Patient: sex F, age 34
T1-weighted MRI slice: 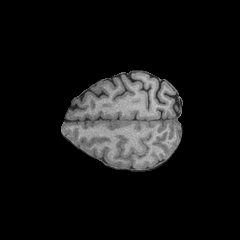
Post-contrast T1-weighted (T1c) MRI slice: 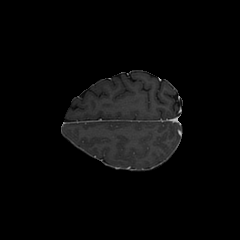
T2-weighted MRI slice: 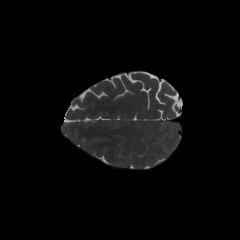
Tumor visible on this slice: no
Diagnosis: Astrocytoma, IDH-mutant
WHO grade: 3